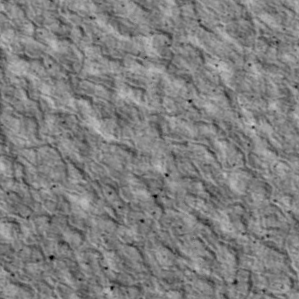
Label: non_frost